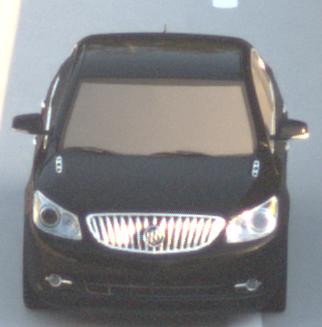
Make: Buick
Model: LaCrosse
Detailed model: Gen. 2
Model produced from: 2009
Model produced until: 2016
Doors: 4
Color: black
Road condition: dry road
Daytime: sunrise or sunset
Contrast: medium contrast